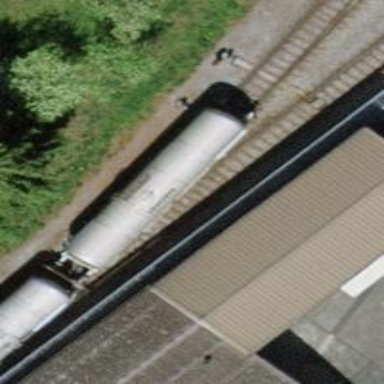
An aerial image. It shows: Railway switch.